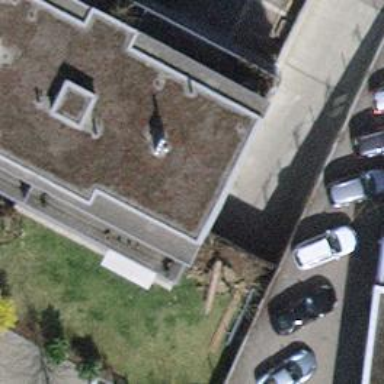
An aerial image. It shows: Parking entrance.